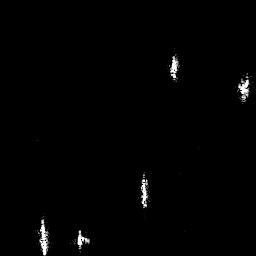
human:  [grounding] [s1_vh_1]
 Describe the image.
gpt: In the satellite image, there is  <ref>1 small ship </ref> <box>[[14, 87, 18, 99, 0]]</box> located at bottom left,  <ref>2 small ship </ref> <box>[[28, 89, 33, 97, 0], [53, 68, 57, 79, 0]]</box> located at bottom,  <ref>1 small ship </ref> <box>[[65, 23, 69, 31, 0]]</box> located at top.